Question: I have a data type as one of the page type fields.

But when I try to access it's value using the Macro like '{% JoinPageLink %}', I don't get any values (empty).
I can access rest of the fields in that page type.
Appreciate any help.
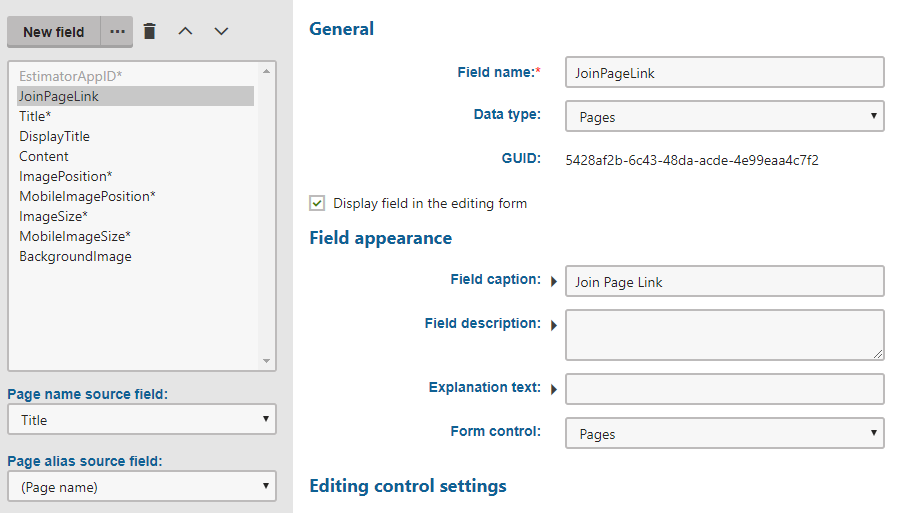
Answer: The Pages type creates an for the page type. Its value in the page type table in the database is always 'NULL', so when you try to access it using '{%JoinPageLink%}', you won't get a value. Kentico describes this as <URL>.
To make use of the Pages type, you will need to use something like a transformation to retrieve your data. There is a page on DevNet that gives detail on using a listing control to display the relationship information: <URL>